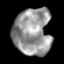
Tissue: lung
Cell type: Epithelial cells
Senescence score: 0.1673
Nuclear area (px): 1702
Mean DAPI intensity: 152.011